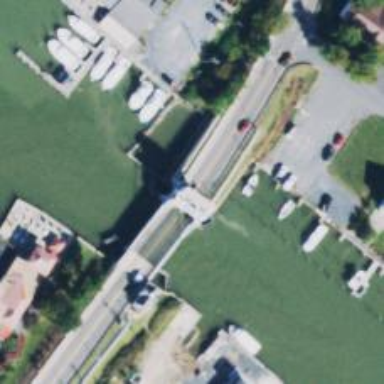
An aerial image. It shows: Secondary road passing over movable bascule bridge.